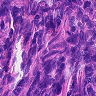
Metastatic tissue present: no